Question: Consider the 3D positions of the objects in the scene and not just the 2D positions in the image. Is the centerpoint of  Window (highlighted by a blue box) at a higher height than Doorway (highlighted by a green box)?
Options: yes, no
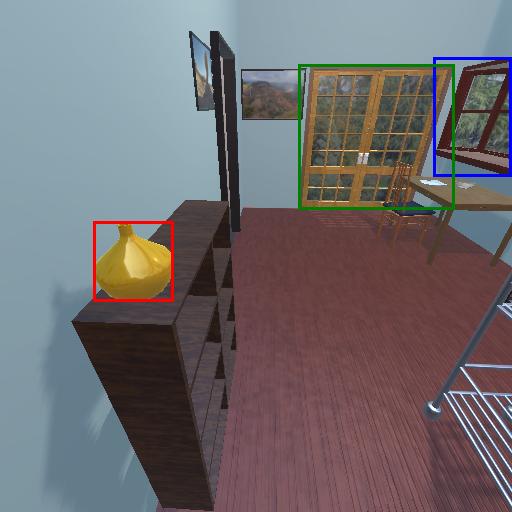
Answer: yes